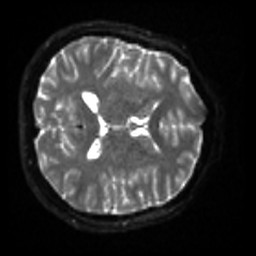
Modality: sbref
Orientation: axial
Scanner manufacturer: siemens
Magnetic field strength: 3 T
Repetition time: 4 s
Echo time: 0.0594 s